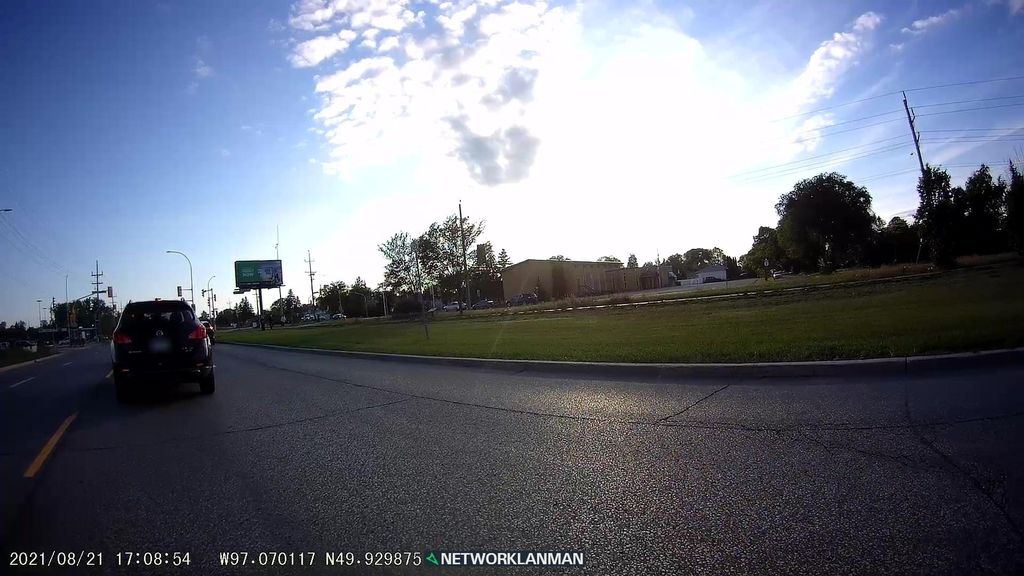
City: winnipeg